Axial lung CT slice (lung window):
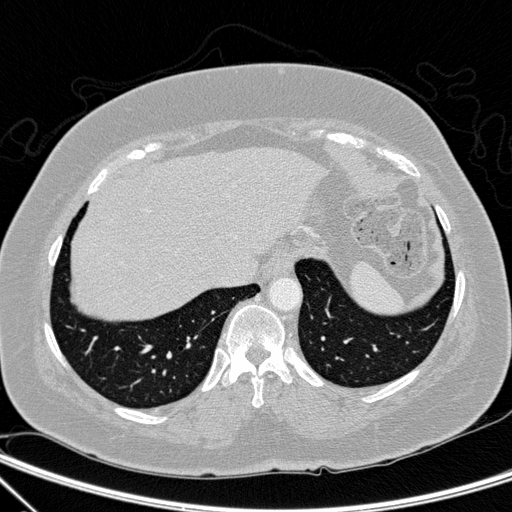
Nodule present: no